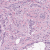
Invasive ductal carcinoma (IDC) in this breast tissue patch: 1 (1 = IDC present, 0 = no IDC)